Question: So I am trying to draw a bottom border for a panel. I have this code:
'''
private void pnl_Paint(object sender, PaintEventArgs e)
{
ControlPaint.DrawBorder(e.Graphics, ((Panel)sender).ClientRectangle, Color.Transparent, 0, ButtonBorderStyle.None, Color.Transparent, 0, ButtonBorderStyle.None, Color.Transparent, 0, ButtonBorderStyle.None, SystemColors.ControlDarkDark, 1, ButtonBorderStyle.Solid);
}
'''
I have also replaced ClientRectange with DisplayRectangle and Bounds, and all of them produce the same result, the one in the picture.
I am trying to achieve a bottom border going all the way across the peach background (used to display the size of the panel)

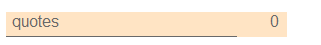
Answer: Change your Padding property to the following:
'''
pnl.Padding = new Padding(0, 0, 0, 1);
'''
Since you are just trying to draw a line, draw a line:
'''
private void pnl_Paint(object sender, PaintEventArgs e) {
e.Graphics.DrawLine(Pens.Black, new Point(0, pnl.ClientSize.Height - 1), new Point(pnl.ClientSize.Width, pnl.ClientSize.Height - 1));
}
'''
And make sure to invalidate on the resize:
'''
private void pnl_Resize(object sender, EventArgs e) {
pnl.Invalidate();
}
'''